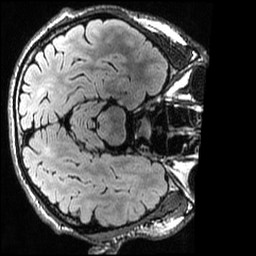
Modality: T2w
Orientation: axial
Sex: male
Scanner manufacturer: ge
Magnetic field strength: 3 T
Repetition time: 6 s
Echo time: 0.127 s